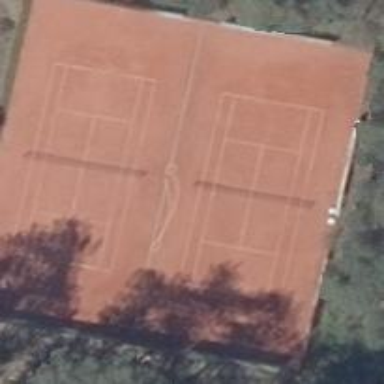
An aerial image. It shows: Tennis court on the leisure land pitch.